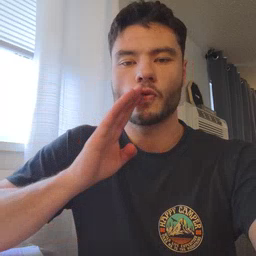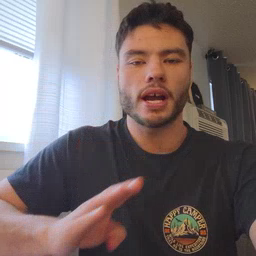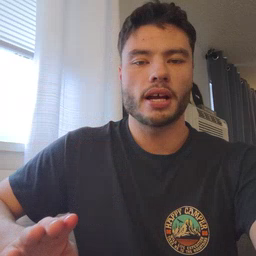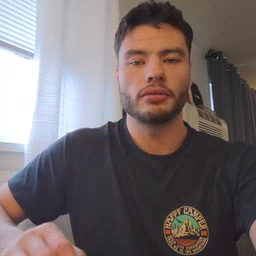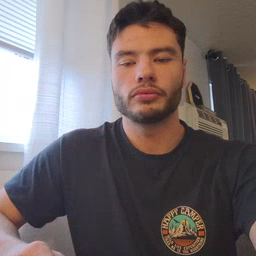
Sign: quiet